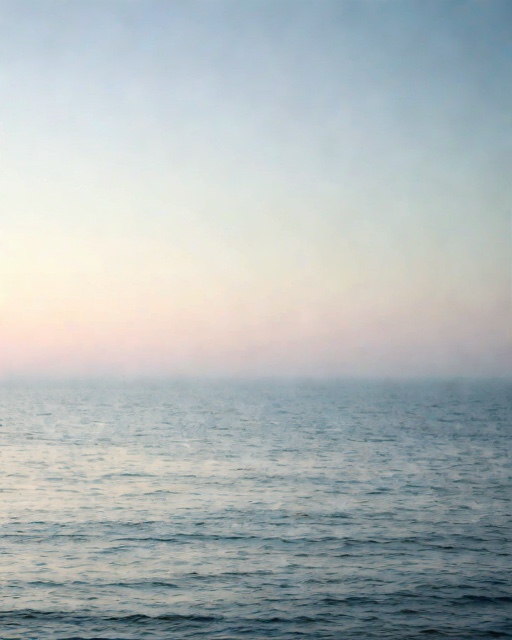
Category: Sympathy